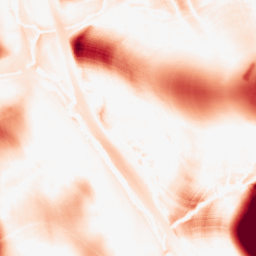
Category: morphological
Decomposition family: tophat
Decomposition parameters: size: 50
mode: white
Upsampling method: edge_directed
Upsampling parameters: scale: 2
Upsampling scale: 2